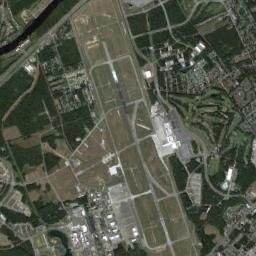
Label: airport